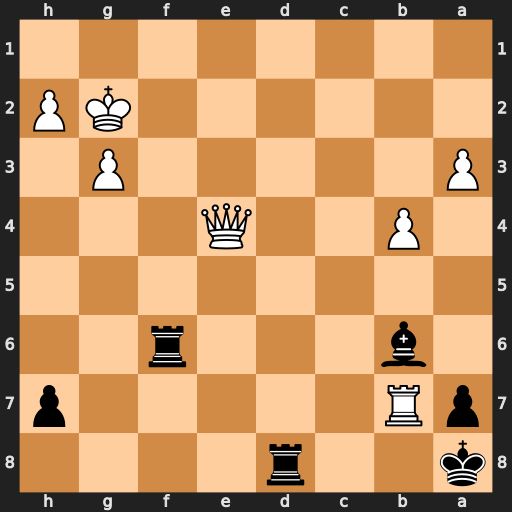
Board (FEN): k2r4/pR5p/1b3r2/8/1P2Q3/P5P1/6KP/8
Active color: b
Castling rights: -
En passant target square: -
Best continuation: Rd2+ Kh3 Rh6+